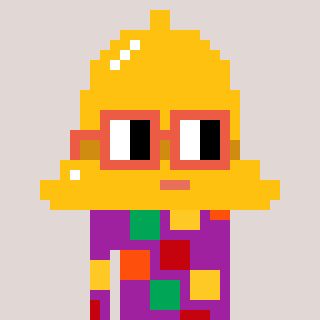
a pixel art character with square orange glasses, a bell-shaped head and a magenta-colored body on a warm background